Question: I have a macro that basically is supposed to copy ranges from excel spreadsheets and then paste them into a powerpoint file. So one excel sheet per slide.
Here is my macro so far:
'''
Option Explicit
Sub ExportToPPT()
Dim PPAPP As PowerPoint.Application
Dim PPRES As PowerPoint.Presentation
Dim PPSlide As PowerPoint.Slide
Dim ppSRng As PowerPoint.ShapeRange
Dim XLAPP As Excel.Application
Dim XLwbk As Excel.Workbook
Dim xlWst As Excel.Worksheet
Dim XLRng As Excel.Range
Dim ppPathFile As String
Dim ppNewPathFile
Dim chartNum As Integer
Dim maxCharts As Integer
Debug.Print vbCrLf & " ---- EXPORT EXCEL RANGES POWERPOINT ----"
Debug.Print Now() & " - Exporting ranges to .ppt"
'CHANGE WHEN ADDING CHARTS - MUST ALSO ADD SLIDE to .PPT and change loop
Dim chartRng(1 To 9) As Excel.Range
Dim SlideNum As Integer
Dim SlideOffset As Integer
Set XLwbk = Excel.ActiveWorkbook
Set xlWst = XLwbk.Sheets("Test1")
'This accounts for the title slide and any others before the automatedpaste
SlideOffset = 1
Set chartRng(1) = XLwbk.Sheets("Test1").Range("A1:B15")
Set chartRng(2) = XLwbk.Sheets("Test2").Range("A1:E33")
Set chartRng(3) = XLwbk.Sheets("Test3").Range("A1:E33")
Set chartRng(4) = XLwbk.Sheets("Test4").Range("A1:E4")
Set chartRng(5) = XLwbk.Sheets("Test5").Range("A1:J14")
Set chartRng(6) = XLwbk.Sheets("Test6").Range("A1:I33")
Set chartRng(7) = XLwbk.Sheets("Test7").Range("A1:I11")
Set chartRng(8) = XLwbk.Sheets("Test8").Range("A1:I8")
' Create instance of PowerPoint
Set PPAPP = CreateObject("Powerpoint.Application")
PPAPP.Visible = True
' Open the presentation (Same folder as the Excel file)
ppPathFile = ActiveWorkbook.Path + "TestPPT.pptx"
Debug.Print ppPathFile
Set PPRES = PPAPP.Presentations.Open(ppPathFile)
PPAPP.ActiveWindow.ViewType = ppViewSlide
chartNum = 1
'Loop through all chart ranges
'CHANGE WHEN ADDING CHARTS
For chartNum = 1 To 9
SlideNum = chartNum + SlideOffset
Debug.Print "Chart number " & chartNum & " to slide number " & SlideNum
' Copy the range as a picture
chartRng(chartNum).CopyPicture Appearance:=xlScreen, Format:=xlPicture
'PowerPoint operations
Set PPSlide = PPAPP.ActivePresentation.AddSlide(1, _ **//New code**
PPAPP.ActivePresentation.SlideMaster.CustomLayouts.Item(2))
Debug.Print PPSlide.Name
PPSlide.Select
PPAPP.ActiveWindow.ViewType = ppViewSlide
'ppapp.ActivePresentation.Slides.
' Paste the range
'PPAPP.ActiveWindow.View.Slide (SlideNum)
PPAPP.ActiveWindow.View.Paste
'PPSlide.Shapes.Paste
'PPSlide.Shapes(0).Select
'PPSlide.Shapes.Paste.Select
' Align the pasted range
Set ppSRng = PPAPP.ActiveWindow.Selection.ShapeRange
With ppSRng
.LockAspectRatio = msoTrue
If (.Width / .Height) > 1.65 Then
.Width = 650
Else
.Height = 400
End If
End With
With ppSRng
'.Width = 650
.Align msoAlignCenters, True
.Align msoAlignMiddles, True
.IncrementTop 1.5
End With
Next chartNum
PPAPP.ActivePresentation.Slides(1).Select
PPAPP.ActiveWindow.ViewType = ppViewNormal
PPAPP.Activate
ppNewPathFile = ActiveWorkbook.Path & "\Test\TestPPT.pptx" & Format(Now(), "yyyymmdd_hhmmss")
PPAPP.ActivePresentation.SaveAs ppNewPathFile, ppSaveAsDefault
Debug.Print Now() & " - Finished"
End Sub
'''
When I run the Macro it opens PowerPoint but stops and I get the following Error:

And when I debug it stops at this line:
'''
Set PPSlide = PPAPP.ActivePresentation.Slides(SlideNum)
'''
Any help on how to fix this would be great guys.
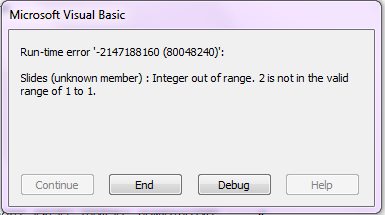
Answer: Try using this
'''
Set PPSlide = PPAPP.ActivePresentation.AddSlide(1, _
PPAPP.ActivePresentation.SlideMaster.CustomLayouts.Item(2))
'''